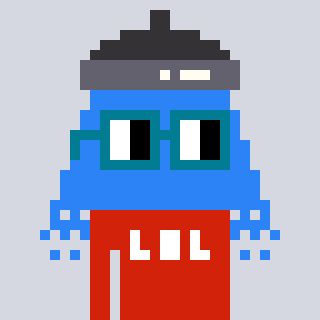
a pixel art character with square dark green glasses, a shower-shaped head and a red-colored body on a cool background